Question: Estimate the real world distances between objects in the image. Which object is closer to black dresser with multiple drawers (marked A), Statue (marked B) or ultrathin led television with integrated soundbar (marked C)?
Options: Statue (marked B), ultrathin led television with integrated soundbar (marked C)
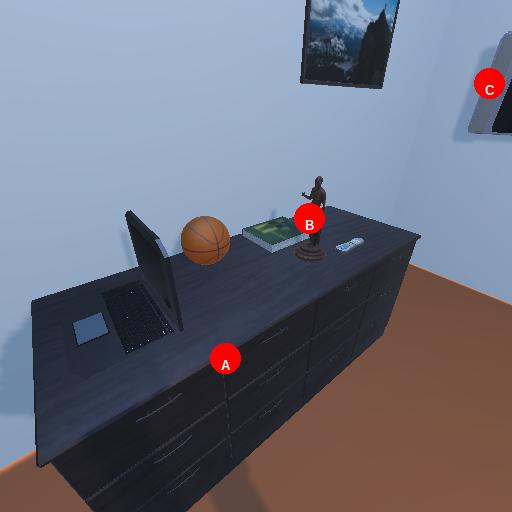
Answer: Statue (marked B)